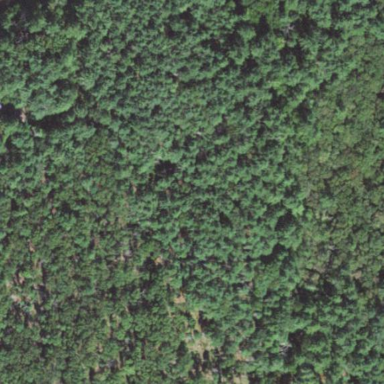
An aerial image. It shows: Woodland consisting mainly of needle-leaved trees.